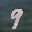
Label: 9